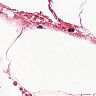
Metastatic tissue present: no